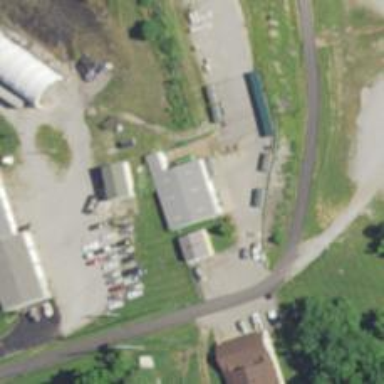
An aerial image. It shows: Building used as recycling center.